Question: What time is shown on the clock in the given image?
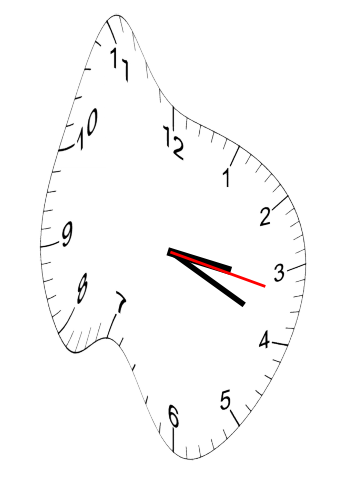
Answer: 03:19:17